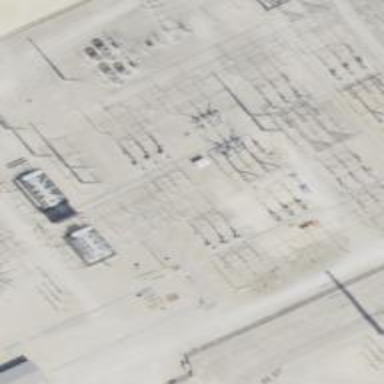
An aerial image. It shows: Switch used for power control.